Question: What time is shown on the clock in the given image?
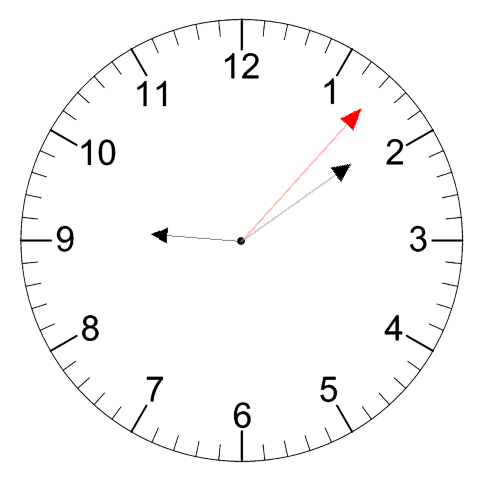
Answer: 09:09:07